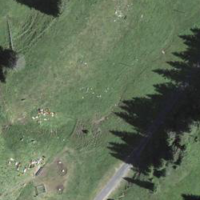
EUNIS habitat code: 24
Species observed at this site:
Veronica serpyllifolia
Sedum acre